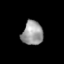
Tissue: lung
Cell type: Myeloid cells
Senescence score: 0.1567
Nuclear area (px): 497
Mean DAPI intensity: 154.761